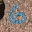
Label: 6